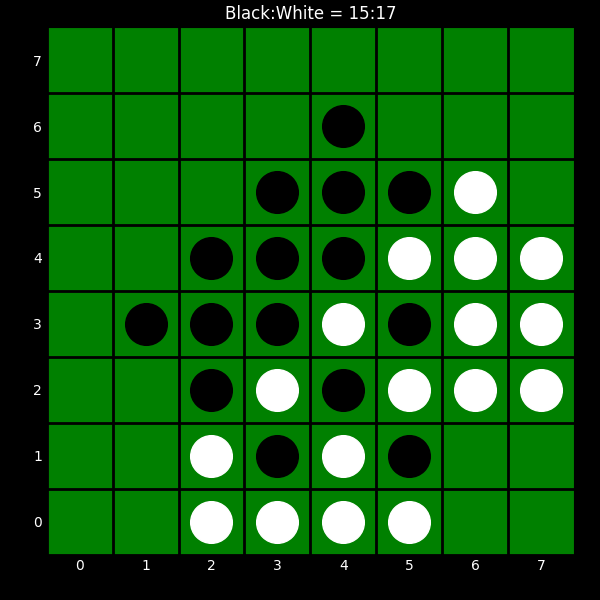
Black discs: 15
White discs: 17